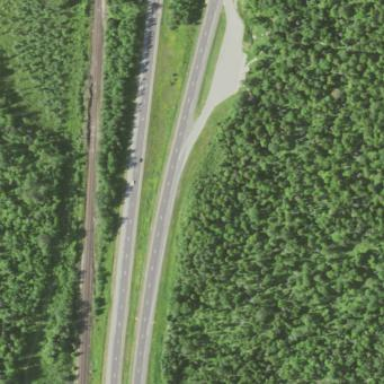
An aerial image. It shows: Rest area along the road.